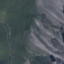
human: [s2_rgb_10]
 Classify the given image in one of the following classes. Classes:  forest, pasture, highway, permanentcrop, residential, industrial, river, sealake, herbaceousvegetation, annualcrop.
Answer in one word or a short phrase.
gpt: HerbaceousVegetation